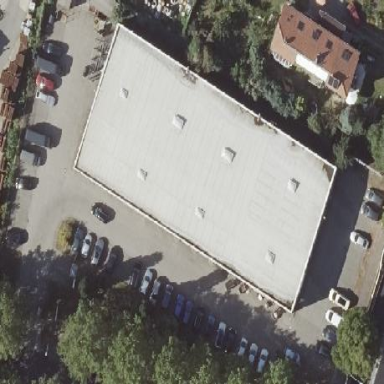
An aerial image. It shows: Street side parking area.